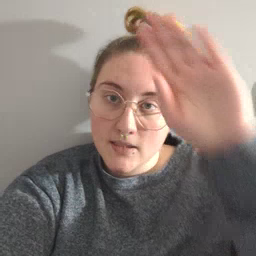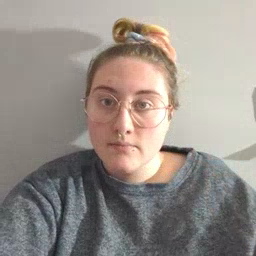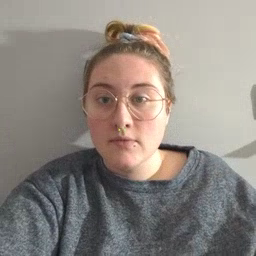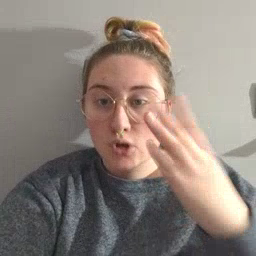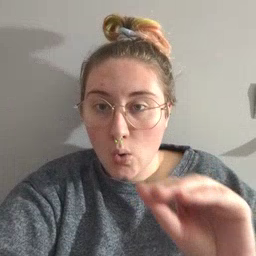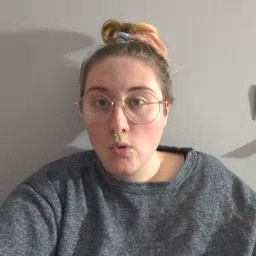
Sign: go